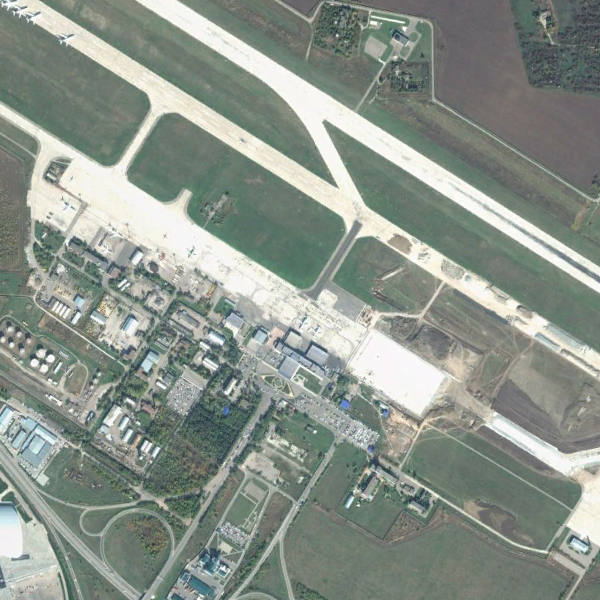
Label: Airport